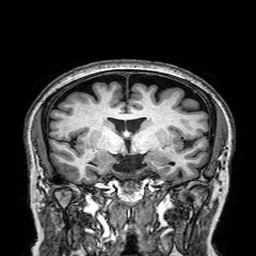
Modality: T1w
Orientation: sagittal
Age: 66
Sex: female
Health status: healthy
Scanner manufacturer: philips
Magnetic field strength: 3 T